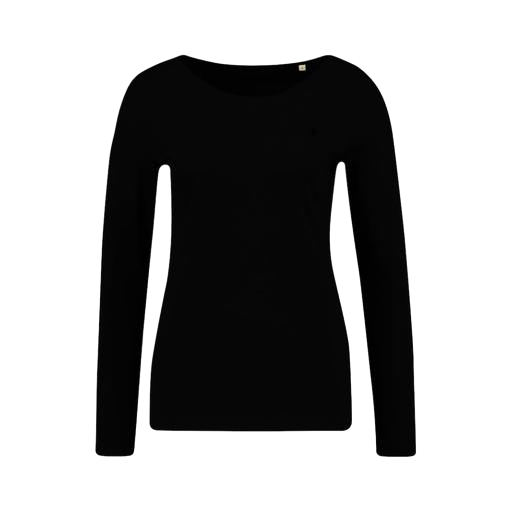
black women's long sleeve t-shirt, black round neck long sleeve t-shirt, black women's long sleeve top, white background